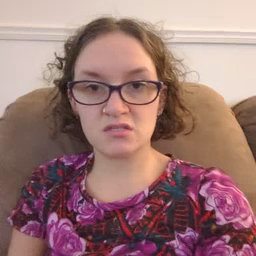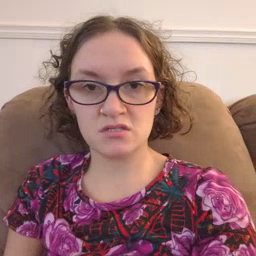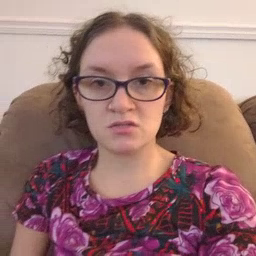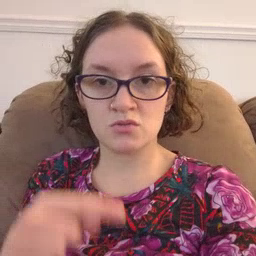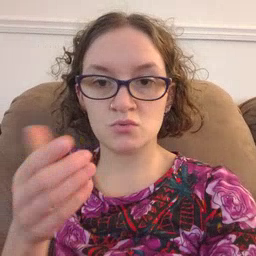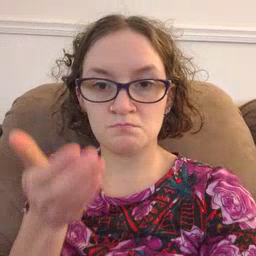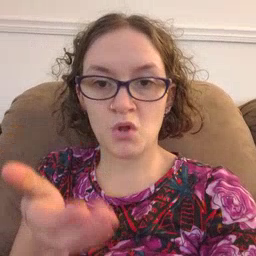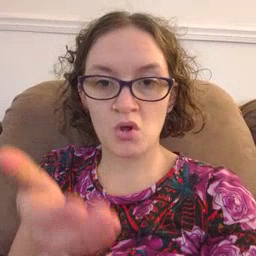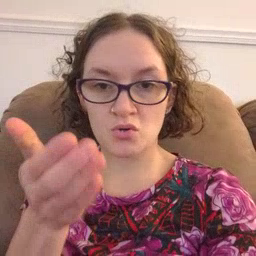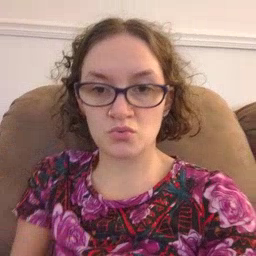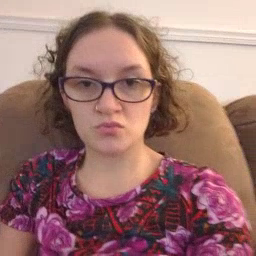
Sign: boat